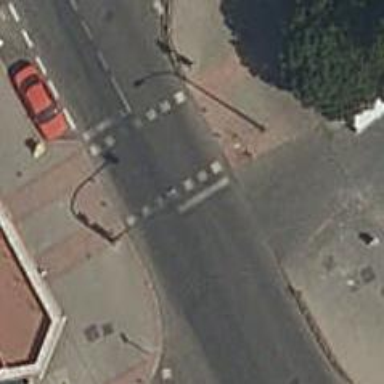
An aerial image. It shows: Zebra crossing with traffic signals. The crossing is marked by traffic lights.